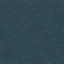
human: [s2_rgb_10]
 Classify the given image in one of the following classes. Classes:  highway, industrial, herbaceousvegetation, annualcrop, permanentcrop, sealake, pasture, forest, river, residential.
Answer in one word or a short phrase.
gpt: Forest